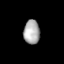
Tissue: lung
Cell type: Endothelial cells
Senescence score: 0.614
Nuclear area (px): 384
Mean DAPI intensity: 169.997